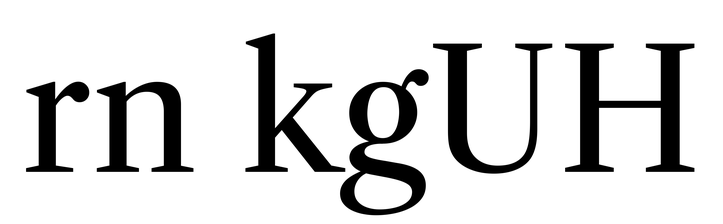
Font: LibreCaslonText_Regular